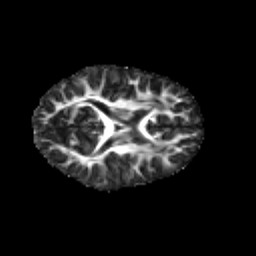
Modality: FA
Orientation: axial
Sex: female
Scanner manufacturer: siemens
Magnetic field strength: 3 T
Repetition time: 5 s
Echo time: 0.071 s